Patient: sex F, age 83
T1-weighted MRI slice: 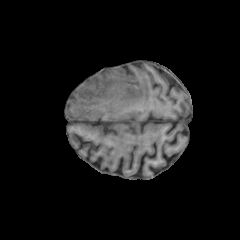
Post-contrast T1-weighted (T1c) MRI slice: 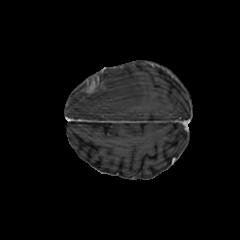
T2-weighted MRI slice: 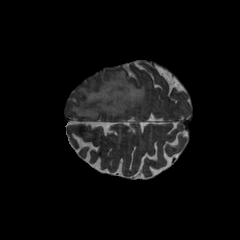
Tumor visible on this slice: yes
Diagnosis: Glioblastoma, IDH-wildtype
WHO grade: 4